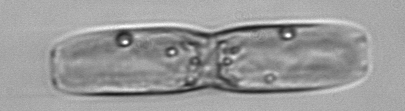
Label: pennate_morphotype1